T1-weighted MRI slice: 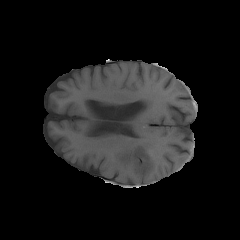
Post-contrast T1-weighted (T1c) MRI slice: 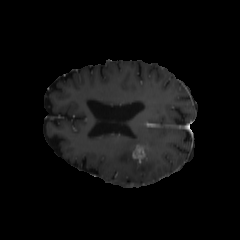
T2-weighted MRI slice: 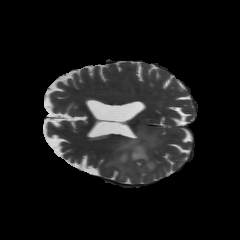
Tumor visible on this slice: yes